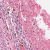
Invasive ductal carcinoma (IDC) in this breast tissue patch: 0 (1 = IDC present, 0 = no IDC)